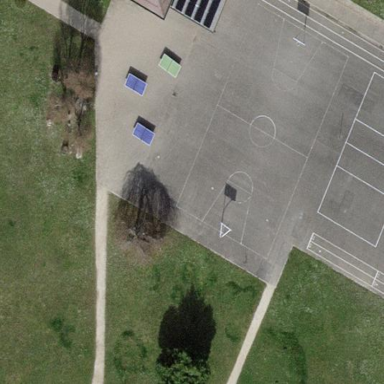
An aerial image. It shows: Basketball court located in leisure land pitch.